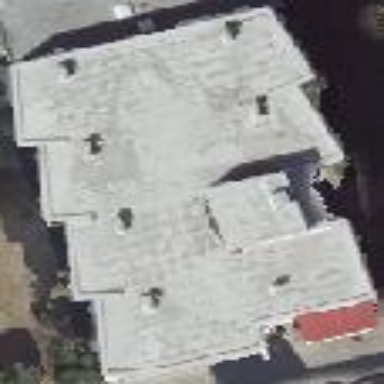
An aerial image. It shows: Residential building.